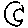
Label: moon